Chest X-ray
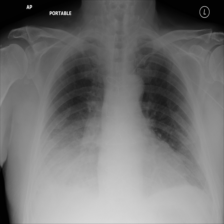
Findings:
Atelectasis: negative
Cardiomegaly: negative
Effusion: negative
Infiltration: positive
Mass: negative
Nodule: negative
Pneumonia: negative
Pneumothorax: negative
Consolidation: negative
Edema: negative
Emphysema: negative
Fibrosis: negative
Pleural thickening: negative
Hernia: negative